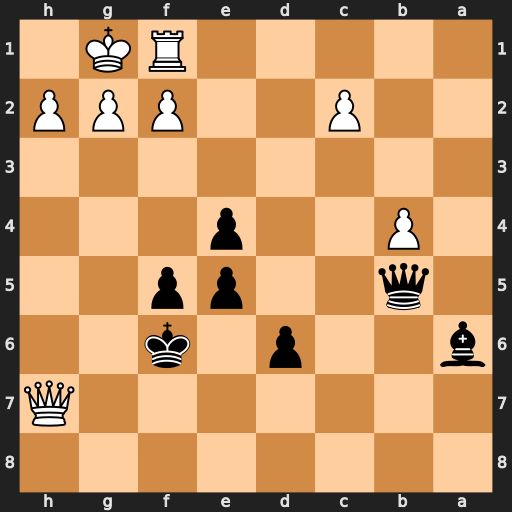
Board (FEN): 8/7Q/b2p1k2/1q2pp2/1P2p3/8/2P2PPP/5RK1
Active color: b
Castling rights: -
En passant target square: -
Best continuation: Qxf1#